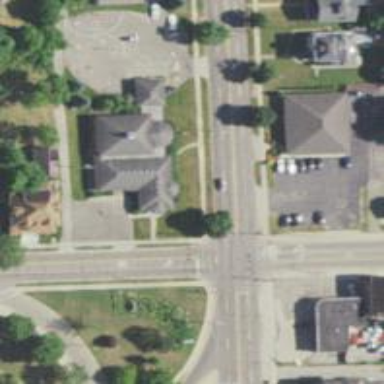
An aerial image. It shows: Marked crossing on the road.